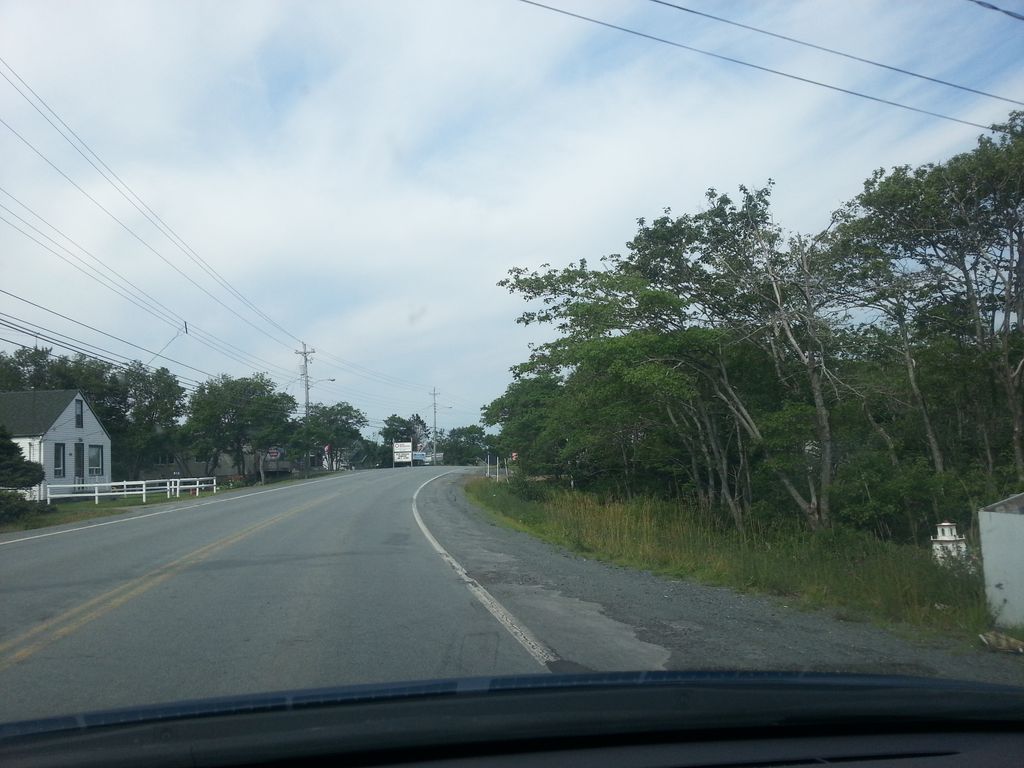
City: halifax